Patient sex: F
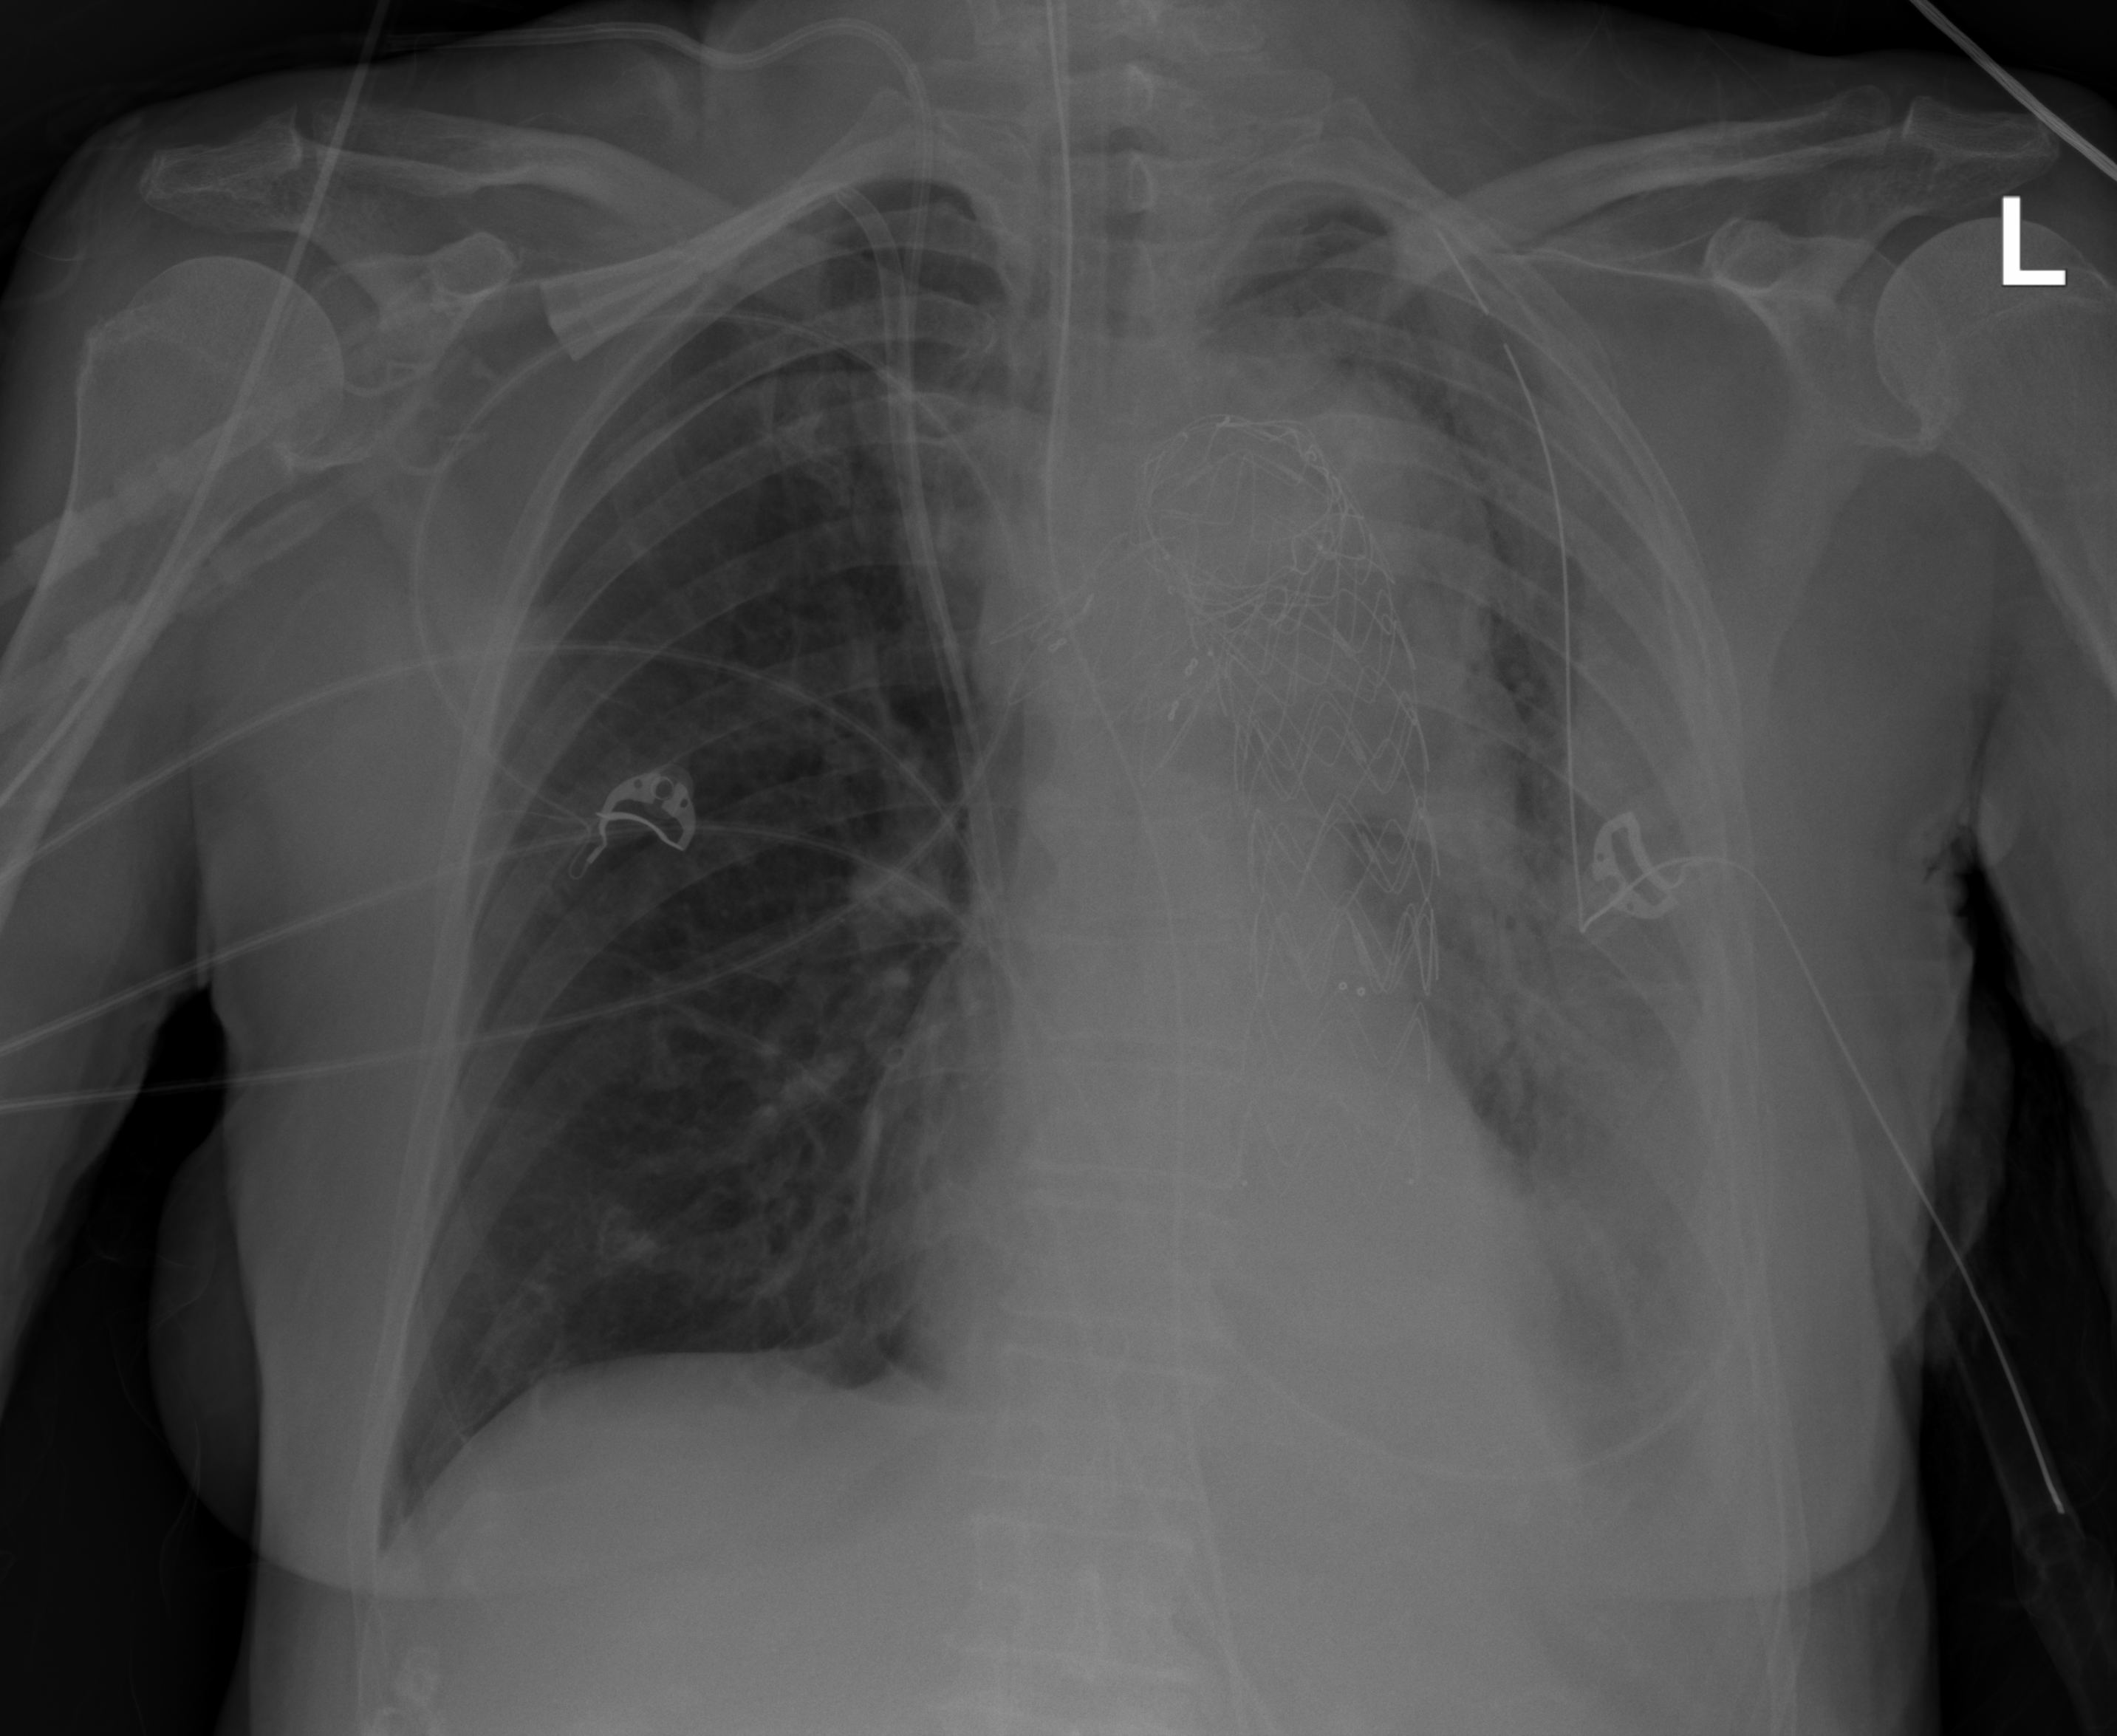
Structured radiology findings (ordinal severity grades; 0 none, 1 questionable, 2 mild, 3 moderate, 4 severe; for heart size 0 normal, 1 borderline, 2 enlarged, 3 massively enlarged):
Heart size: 2
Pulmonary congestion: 0
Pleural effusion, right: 0
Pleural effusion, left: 3
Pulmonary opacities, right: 0
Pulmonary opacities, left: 2
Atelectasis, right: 0
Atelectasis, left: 3